Question: I added for push notification image purpose. It can running on read device as expected
but when I tried to archive it, some errors appears, look like the following :

The error message :
'''
Could not find or use auto-linked framework 'Flutter'
Undefined symbol: _FlutterMethodNotImplemented
Undefined symbol: _OBJC_CLASS_$_FlutterBasicMessageChannel
Undefined symbol: _OBJC_CLASS_$_FlutterError
Undefined symbol: _OBJC_CLASS_$_FlutterMethodChannel
Undefined symbol: _OBJC_CLASS_$_FlutterStandardMessageCodec
Undefined symbol: _OBJC_CLASS_$_FlutterStandardReader
Undefined symbol: _OBJC_CLASS_$_FlutterStandardReaderWriter
Undefined symbol: _OBJC_CLASS_$_FlutterStandardTypedData
Undefined symbol: _OBJC_CLASS_$_FlutterStandardWriter
Undefined symbol: _OBJC_METACLASS_$_FlutterStandardReader
Undefined symbol: _OBJC_METACLASS_$_FlutterStandardReaderWriter
Undefined symbol: _OBJC_METACLASS_$_FlutterStandardWriter
'''
I have tried some solutions that provided on internet like :
'''
1. TargetSettings -> Build Phases -> Compile Sources -> add your .m class ->Build and Run
2. Set development target of extension must equal to runner's development target
3. Clean and build folder for severals time, but still doesn't work
'''
Those solutions above have no good result, still face the errors.
Just info, I got this after update to XCode 14 and add Notification Extension Services
If there's any solution that I have to try, please let me know, I appreciate it very much.
Thank you
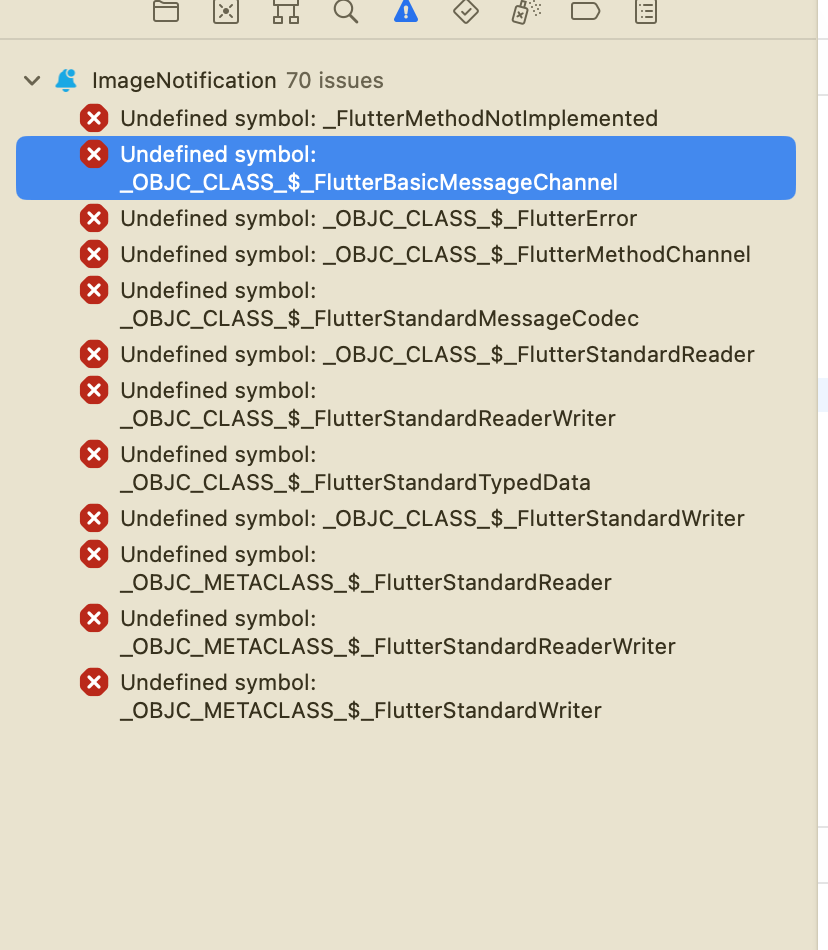
Answer: After tried everything that possible, finally I able to solved my problem. The last thing that I tried was :
Change Project Runner Configuration for Release to NONE
<URL>
But, maybe this is not the final way to solve the similar problem. If above solutions don't work, the please try this solutions as well :
1. TargetSettings -> Build Phases -> Compile Sources -> add your .m class ->Build and Run
2. Set development target of extension must equal to runner's development target
3. Target -> Runner -> Build Phases, scroll down and find Compile Resource -> Add your .m file
4. Clean and build folder for severals time,
but don't forget to do everytime you edit xcode component ( just to re-ensure everything is work )
I hope this solution can help other member who face the same issue.
Info, the issue come when i use this :
- -